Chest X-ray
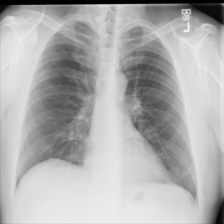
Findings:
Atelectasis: negative
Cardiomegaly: negative
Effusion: negative
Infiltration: negative
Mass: negative
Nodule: negative
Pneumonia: negative
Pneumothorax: negative
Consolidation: negative
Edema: negative
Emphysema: negative
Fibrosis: negative
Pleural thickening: negative
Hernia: negative